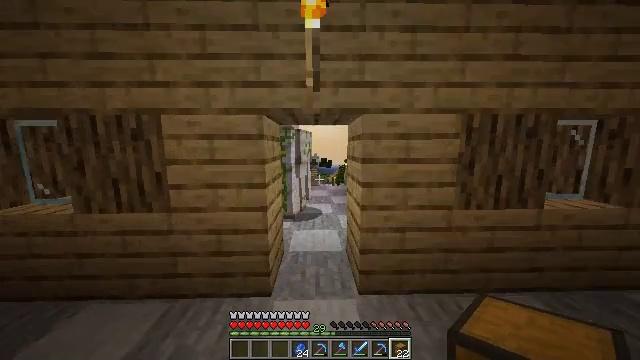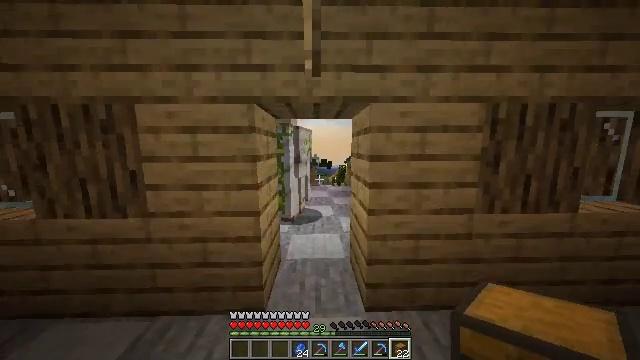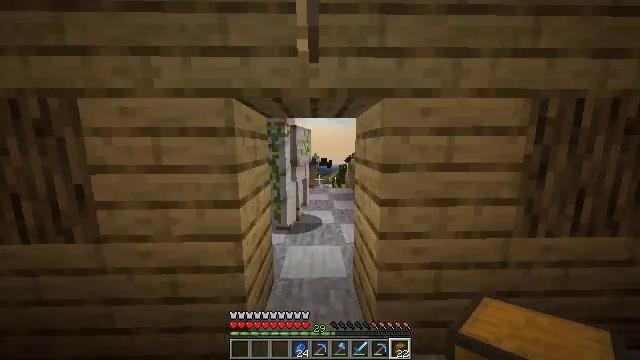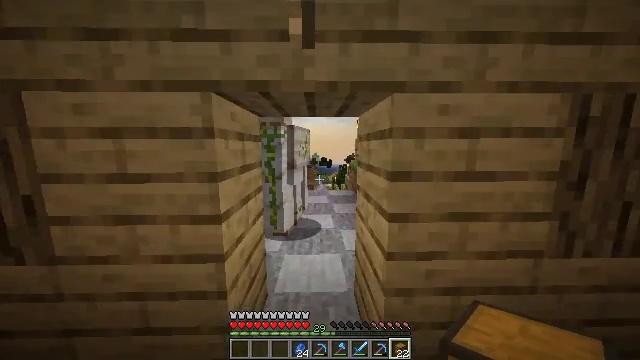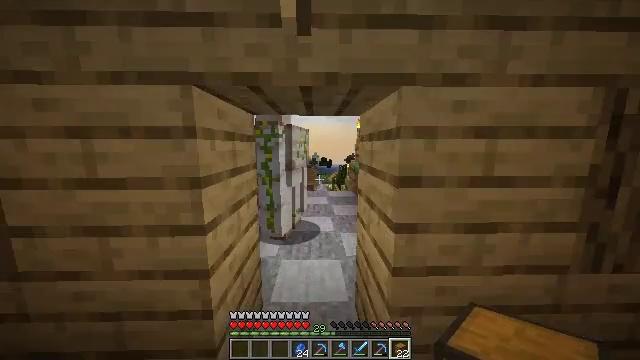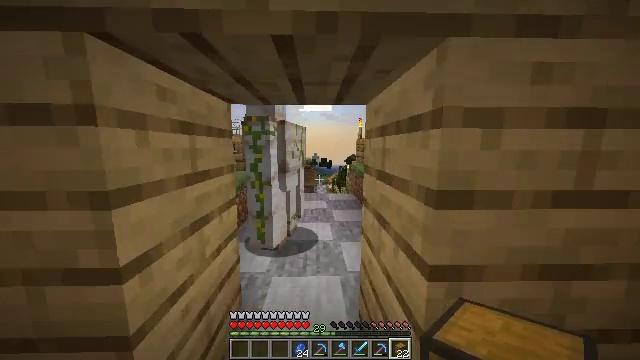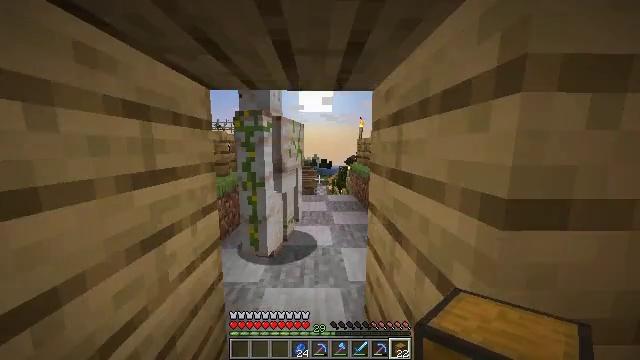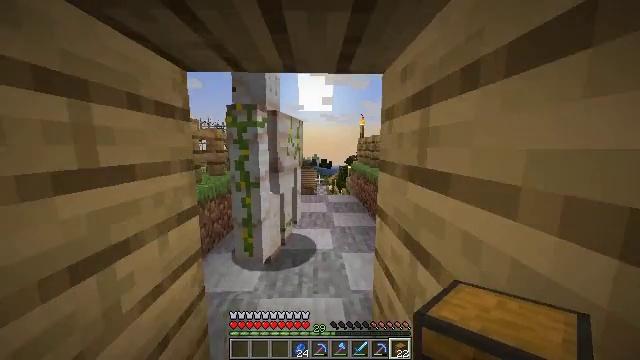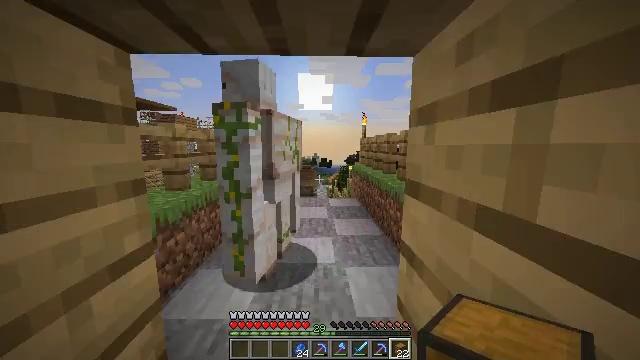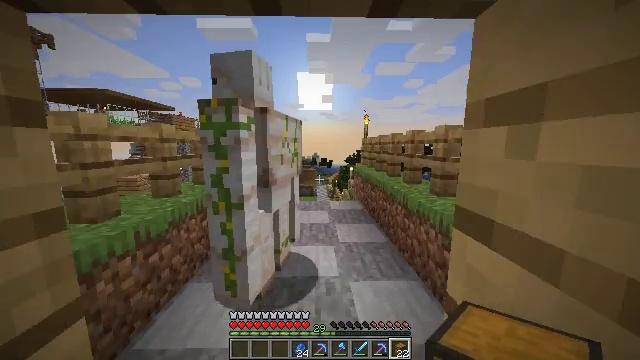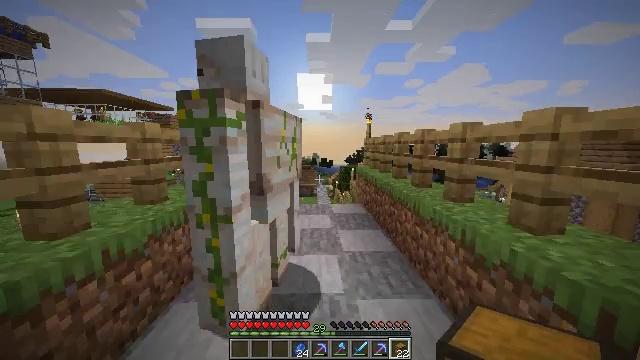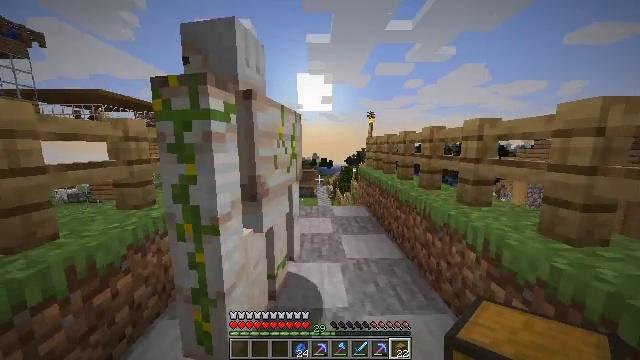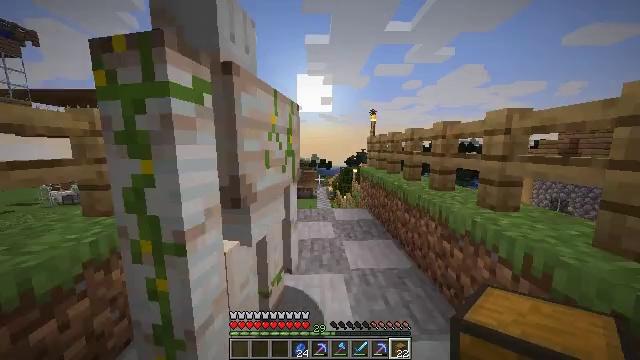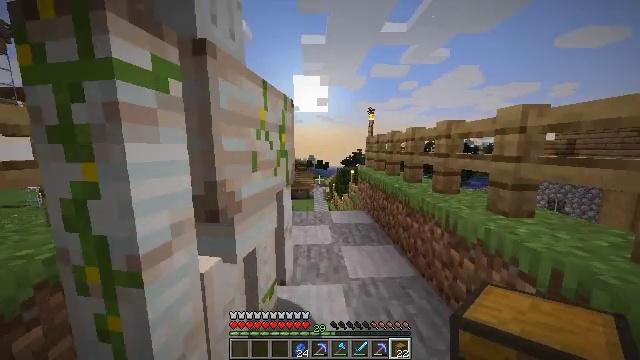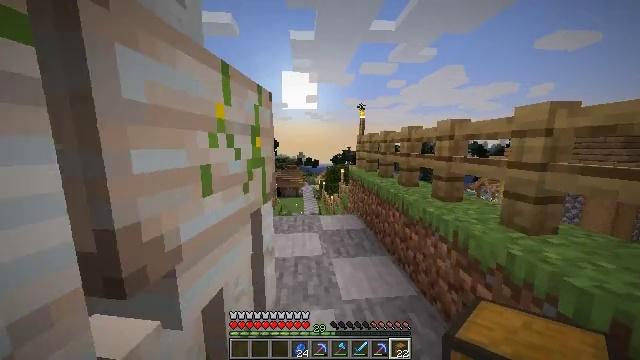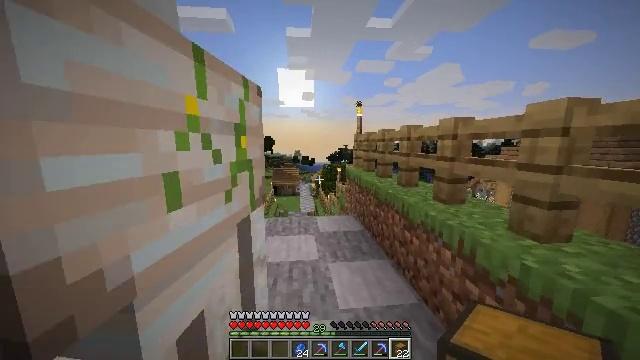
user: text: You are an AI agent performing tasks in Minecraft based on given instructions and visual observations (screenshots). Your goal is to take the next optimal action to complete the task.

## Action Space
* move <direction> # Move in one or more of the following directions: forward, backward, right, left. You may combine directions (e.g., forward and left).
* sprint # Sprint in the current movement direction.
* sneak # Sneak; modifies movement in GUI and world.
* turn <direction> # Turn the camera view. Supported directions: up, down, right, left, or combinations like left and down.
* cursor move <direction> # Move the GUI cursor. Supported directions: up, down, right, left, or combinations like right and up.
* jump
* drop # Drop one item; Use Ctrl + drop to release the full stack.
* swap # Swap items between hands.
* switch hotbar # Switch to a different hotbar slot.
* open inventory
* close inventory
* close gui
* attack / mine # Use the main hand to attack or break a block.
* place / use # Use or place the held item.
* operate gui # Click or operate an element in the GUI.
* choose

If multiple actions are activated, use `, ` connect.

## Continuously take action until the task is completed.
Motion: motion action
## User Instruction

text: Obtain an apple through crafting.
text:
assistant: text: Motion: move forward, sprint
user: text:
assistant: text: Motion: move forward
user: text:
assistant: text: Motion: move forward
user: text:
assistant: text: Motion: move forward
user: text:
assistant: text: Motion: move forward, sprint
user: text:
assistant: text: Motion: move forward, sprint
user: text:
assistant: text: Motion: move forward, sprint
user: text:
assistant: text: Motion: move forward, sprint
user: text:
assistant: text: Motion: move forward, sprint
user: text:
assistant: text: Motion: move forward
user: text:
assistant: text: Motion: move forward
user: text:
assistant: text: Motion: move forward
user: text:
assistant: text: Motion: move forward
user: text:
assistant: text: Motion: move forward, sprint, turn right
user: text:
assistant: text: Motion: move forward, sprint
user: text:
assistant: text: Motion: move forward, sprint
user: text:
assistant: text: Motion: move forward, sprint
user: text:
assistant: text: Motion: move forward, sprint
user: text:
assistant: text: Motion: move forward
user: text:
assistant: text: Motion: move forward, turn left and down
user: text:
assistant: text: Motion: move forward, sprint, turn left and down
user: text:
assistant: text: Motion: move forward, sprint, turn left and down
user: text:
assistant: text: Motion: move forward, sprint, turn left and down
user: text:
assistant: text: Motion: move forward, sprint
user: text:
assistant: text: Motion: move forward
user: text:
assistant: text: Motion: move forward
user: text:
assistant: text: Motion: move forward
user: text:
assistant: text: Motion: move forward
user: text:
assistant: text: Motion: move forward, turn right
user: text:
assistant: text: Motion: move forward, sprint, turn right